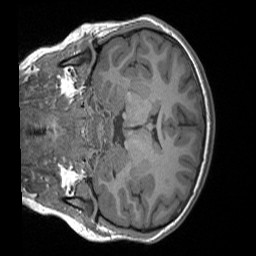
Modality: T1w
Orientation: coronal
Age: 8
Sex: male
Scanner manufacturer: siemens
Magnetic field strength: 3 T
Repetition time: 1.65 s
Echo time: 0.00203 s